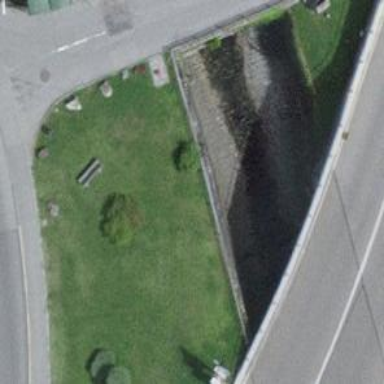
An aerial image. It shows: Bench for seating.